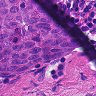
Metastatic tissue present: yes